Question: This is my sample dictionary:
'''
{
"gross_price" = "6.<PHONE>";
"gross_price_total" = "6.00";
}
'''
Now I parse that values:
'''
if let grossPriceTotal = dictionary["gross_price_total"] as? Double {
order!.grossPriceTotal = grossPriceTotal
//doesn't work
}
if let grossPriceTotal = dictionary["gross_price"] as? Double {
order!.grossPriceTotal = grossPriceTotal
//works
}
'''
This is real screen from the app:

I would like to understand why in this case it was, indeed, converted to 'Double' easily, since it looks like a 'String', and it shouldn't be converted?
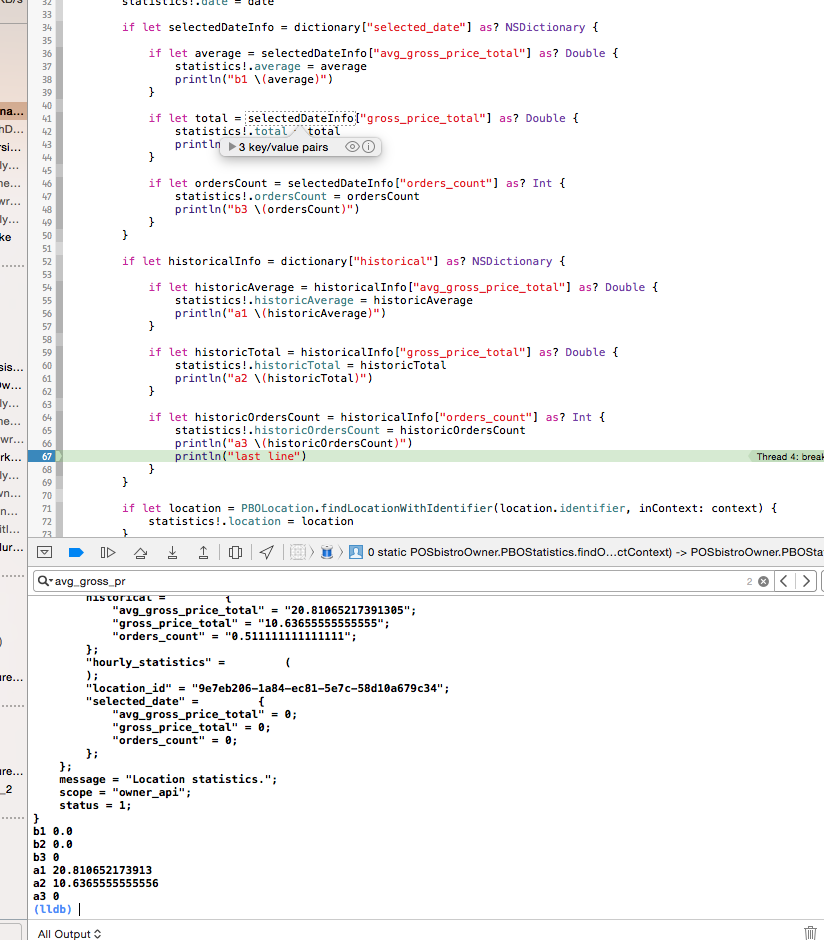
Answer: - 'dictionary["gross_price_total"]''as? Double'- 'dictionary["gross_price"]''as? Double''println(dictionary)''"6.<PHONE>"'
Here is a complete example demonstrating the problem:
'''
let jsonString = "{ "gross_price" : 5.23, "gross_price_total" : "6.00" }"
println("JSON: \(jsonString)")
let jsonData = jsonString.dataUsingEncoding(NSUTF8StringEncoding)!
var error : NSError?
if let dictionary : AnyObject = NSJSONSerialization.JSONObjectWithData(jsonData, options: nil, error: &error) {
println("dictionary: \(dictionary)")
if let grossPriceTotal = dictionary["gross_price_total"] as? Double {
println(grossPriceTotal)
} else {
println("no grossPriceTotal")
}
if let grossPriceTotal = dictionary["gross_price"] as? Double {
println(grossPriceTotal)
} else {
println("no gross_price")
}
} else {
println(error)
}
'''
Output:
The value of "gross_price" is a , but printing the dictionary
shows it as a . This number can be converted with 'as? Double'.
The value of "gross_price_total" is a , and it can not
be converted with 'as? Double'.
So the confusion comes only from the fact that 'println(dictionary)'
encloses numbers with fractional digits in quotation marks,
so that they cannot be distinguished from strings.
The description format for 'NSArray' and 'NDDictionary' is described in <URL>:
> A string is , for example:
'"This is a string"'
The
quotation marks can be omitted if the string is composed strictly of
alphanumeric characters and contains no white space .